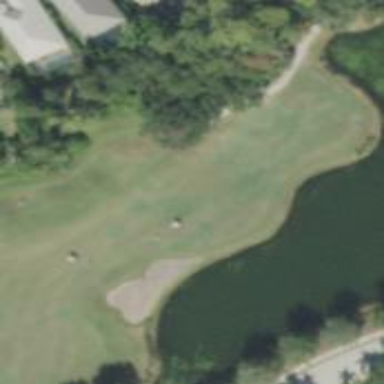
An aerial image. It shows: View of golf hole.